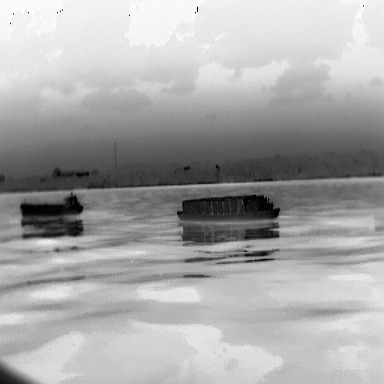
There is a liner in the infrared image.